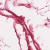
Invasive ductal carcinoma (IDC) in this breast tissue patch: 0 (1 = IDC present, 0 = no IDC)